Question: I have a span element which when clicked/touched should trigger certain actions in jQuery.

'''
<span id="" class="dwr_icon_location locationElementBtn"></span>
'''
'''
$(document).ready(function(){
// Location Button
$(document).on("click touchstart",".locationElementBtn", function(){
$(".locationBtn").toggleClass("active");
// Displaying location window in the proper bar
var locationBtn = $(this).parent(".locationBtn");
var locationStngs = $("#locationStngs");
// if locationStngs doesn't exist in the current bar
if(!locationBtn.children("#locationStngs").length){
locationBtn.append(locationStngs);
}
});
});
'''
The problem is that the event is never fired , despite other elements with jQuery listeners attached to them working just fine. No errors display on the console either. Everything seems to work in desktop, by the way.
I am aware this question has been asked repeatedly before, but in this instance I just don't seem to find a solution. Any insight into how to resolve this issue is appreciated.
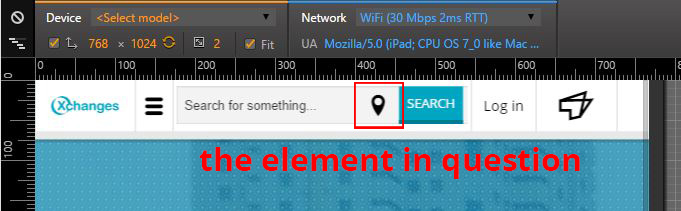
Answer: I was able to resolve the issue by adding
'''
display:inline-block
'''
to '.locationElementBtn'. It seems that link hitspaces arent quite so visible for (span) elements on mobile, thus the jQuery events aren't fired. It probably has something to do with the element containing a font icon.
Thanks to <URL> for the hint!